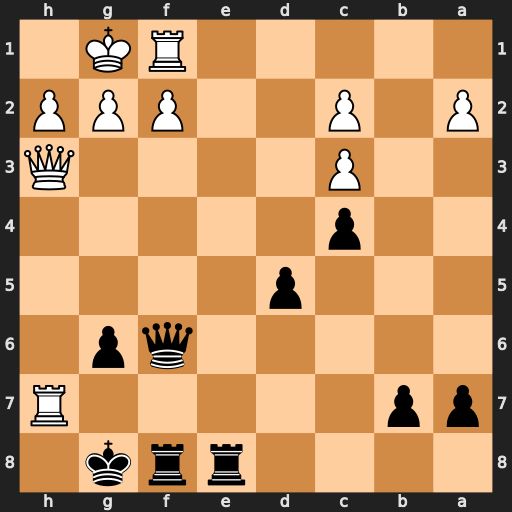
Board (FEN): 4rrk1/pp5R/5qp1/3p4/2p5/2P4Q/P1P2PPP/5RK1
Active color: b
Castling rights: -
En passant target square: -
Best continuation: Qxf2+ Rxf2 Re1+ Rf1 Rexf1#